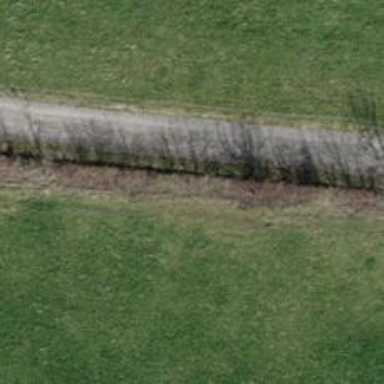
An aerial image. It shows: Hedge acting as barrier.